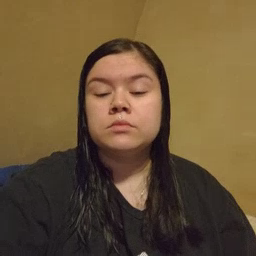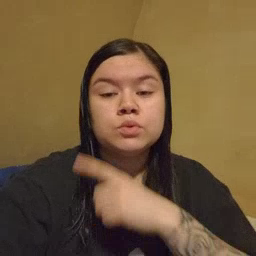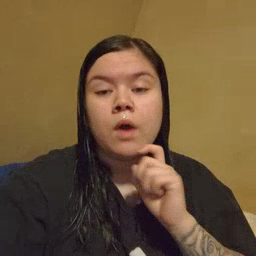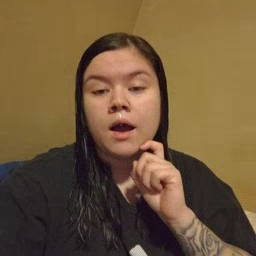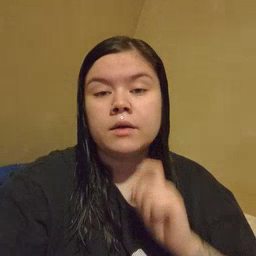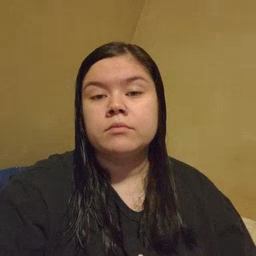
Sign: dry